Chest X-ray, AP view. Patient: 20 years old, sex M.
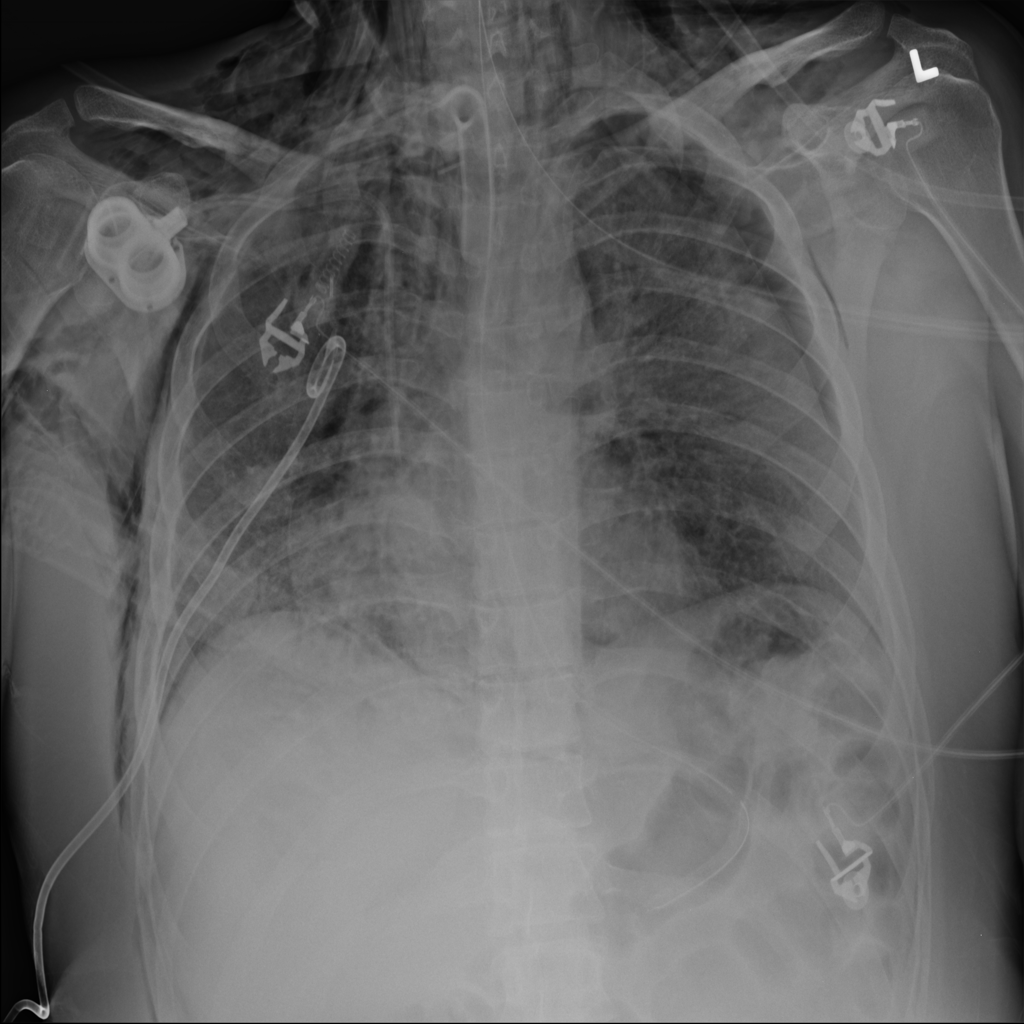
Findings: Emphysema, Pneumothorax